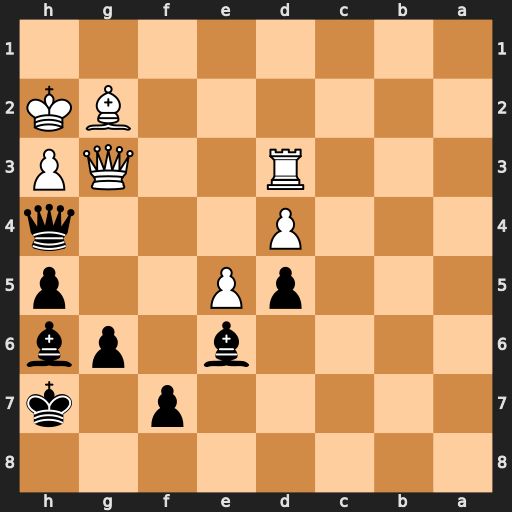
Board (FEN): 8/5p1k/4b1pb/3pP2p/3P3q/3R2QP/6BK/8
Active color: b
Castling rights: -
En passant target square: -
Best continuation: Bf4 Qxf4 Qxf4+